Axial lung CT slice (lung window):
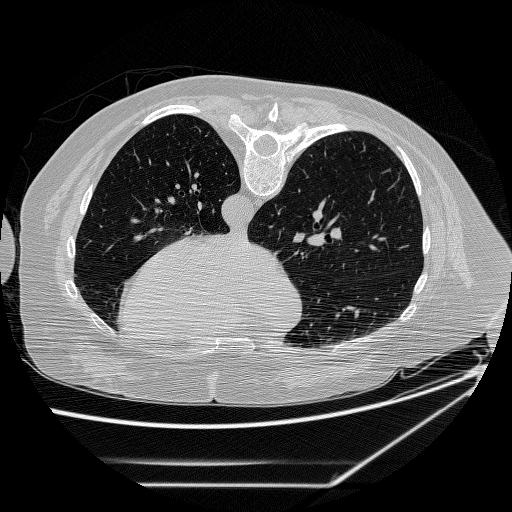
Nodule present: no